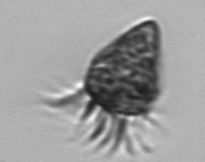
Label: Strombidium_morphotype2